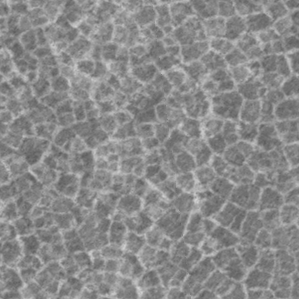
Label: frost